Interaction volume radius: 10 \u00c5
Interaction volume height: 35 \u00c5
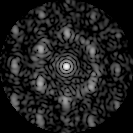
Disorder parameter: 0.6049